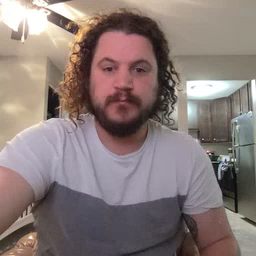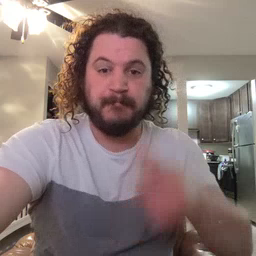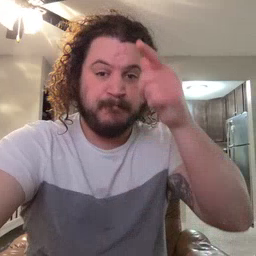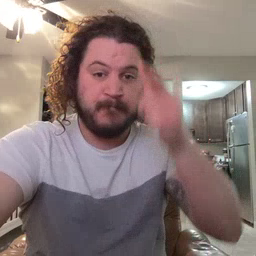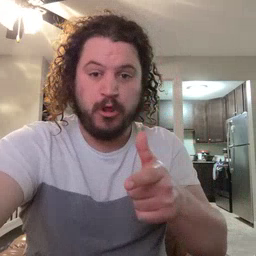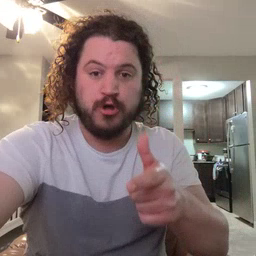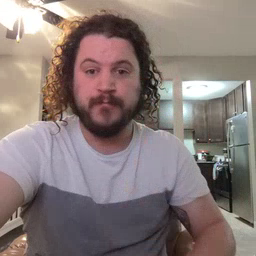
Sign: brother